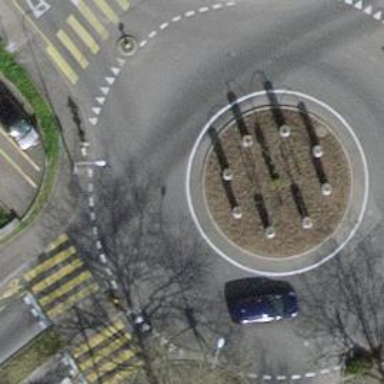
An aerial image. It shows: Tertiary road that leads to roundabout.